Question:  This is the code which i am using to draw an arrow and add anchor points to it. But We can add arrow in different directions, because of that reason the anchor points got misplaced. Is there anyone knows how i can place these anchor points correctly at the starting point of the arrow and end point of the arrow.
'''
//
// AnnotationArrow.swift
//
//
// Created by Alvin Varghese on 10/Mar/15.
// Copyright (c) 2015![enter image description here][2]. All rights reserved.
//
import UIKit
protocol _Annotation_ARROW_PROTOCOL
{
func valuesFromArrowSubClass(instance : AnnotationArrow)
}
class AnnotationArrow: UIView
{
//MARK: Global Variables
var startingPoint : CGPoint = CGPoint()
var endingPoint : CGPoint = CGPoint()
var arrowLength : CGFloat = CGFloat()
var arrowPath : UIBezierPath = UIBezierPath()
var selectedInBox_Activated_Anchor_Points = false
var delegate : _Annotation_ARROW_PROTOCOL!
//MARK: For resizing
var kUserResizableViewDefaultMinWidth = 40.0
var kUserResizableViewDefaultMinHeight = 40.0
var kUserResizableViewInteractiveBorderSize = 10.0
//MARK: initFrame
override init(frame: CGRect)
{
super.init(frame: frame)
}
//MARK: initCoder
required init(coder aDecoder: NSCoder)
{
super.init(coder: aDecoder)
}
func passingValues(startingPointValue : CGPoint, endingPointValue : CGPoint)
{
self.startingPoint = startingPointValue
self.endingPoint = endingPointValue
var xDistance : CGFloat = self.endingPoint.x - self.startingPoint.x
var yDistance : CGFloat = self.endingPoint.y - self.startingPoint.y
self.arrowLength = sqrt((xDistance * xDistance) + (yDistance * yDistance))
}
//MARK: drawRect
override func drawRect(rect: CGRect)
{
var tailWidth : CGFloat = max(4.0, self.arrowLength * 0.07)
var headLength : CGFloat = max(self.arrowLength / 3.0, 10.0)
var headWidth : CGFloat = headLength * 0.9
var strokeWidth : CGFloat = max(1.0, tailWidth * 0.25)
self.layer.shadowRadius = max(4.0, tailWidth)
self.arrowPath = self.bezierPathWithArrowFromPoint(self.startingPoint, endPoint: self.endingPoint, tailWidth: tailWidth, headWidth: headWidth, headLength: headLength)
self.arrowPath.fill()
self.arrowPath.stroke()
self.arrowPath.lineWidth = strokeWidth
self.layer.shadowPath = self.arrowPath.CGPath
if self.selectedInBox_Activated_Anchor_Points
{
// Starting the code for - ResizableView anchor points
var color : UIColor = UIColor.greenColor()
var context : CGContextRef = UIGraphicsGetCurrentContext()
CGContextSaveGState(context)
// 1 - Drawing the bounding box
CGContextSetFillColorWithColor(context, color.CGColor)
CGContextSetStrokeColorWithColor(context, color.CGColor)
CGContextMoveToPoint(context, self.startingPoint.x, self.startingPoint.y)
CGContextAddLineToPoint(context, self.endingPoint.x, self.endingPoint.y )
CGContextSetLineWidth(context, 2.0)
CGContextStrokePath(context)
CGContextSetStrokeColorWithColor(context, color.CGColor)
// 2 - Calculate the bounding boxes for each of the anchor points.
var startingSectionRect : CGRect = CGRectMake(self.startingPoint.x, self.startingPoint.y, 20.0, 20.0)
var endingSectionRect : CGRect = CGRectMake(self.endingPoint.x, self.endingPoint.y, 20.0, 20.0)
// 3 - Create the gradient to paint the anchor points.
var colors : [CGFloat] = [1.0, 1.0]
var baseSpace : CGColorSpaceRef = CGColorSpaceCreateDeviceRGB()
var gradient : CGGradientRef = CGGradientCreateWithColorComponents(baseSpace, colors, nil, 2)
// 4 - Set up the stroke for drawing the border of each of the anchor points.
CGContextSetLineWidth(context, 2.0)
CGContextSetShadow(context, CGSizeMake(0.5, 0.5), 1)
CGContextSetStrokeColorWithColor(context, color.CGColor)
// 5 - Fill each anchor point using the gradient, then stroke the border.
var allPoints : [CGRect] = [ startingSectionRect, endingSectionRect]
for index in 0..<2
{
var currentPoint : CGRect = allPoints[index]
CGContextSaveGState(context)
CGContextAddEllipseInRect(context, currentPoint)
CGContextClip(context)
var startPoint : CGPoint = CGPointMake(CGRectGetMidX(currentPoint), CGRectGetMinY(currentPoint))
var endPoint : CGPoint = CGPointMake(CGRectGetMidX(currentPoint), CGRectGetMaxY(currentPoint))
CGContextDrawLinearGradient(context, gradient, startPoint, endPoint, 0)
CGContextRestoreGState(context)
UIColor.greenColor().setFill()
// CGContextStrokeEllipseInRect(context, CGRectInset(currentPoint, 1, 1))
CGContextFillEllipseInRect(context, currentPoint)
}
// Restoring state to most recently saved state
CGContextRestoreGState(context)
}
}
//MARK: hitTest
override func hitTest(point: CGPoint, withEvent event: UIEvent?) -> UIView?
{
if self.arrowPath.containsPoint(point)
{
self.selectedInBox_Activated_Anchor_Points = true
self.setNeedsDisplay()
self.delegate.valuesFromArrowSubClass(self)
return self
}
var boundingBox : CGRect = self.arrowPath.bounds
if ((boundingBox.size.width < 80 || boundingBox.size.height < 80) && CGRectContainsPoint(boundingBox, point))
{
self.selectedInBox_Activated_Anchor_Points = true
self.setNeedsDisplay()
self.delegate.valuesFromArrowSubClass(self)
return self
}
self.selectedInBox_Activated_Anchor_Points = false
self.setNeedsDisplay()
return nil
}
//MARK: Creating Path
func bezierPathWithArrowFromPoint(startingPoint : CGPoint, endPoint : CGPoint, tailWidth : CGFloat, headWidth : CGFloat, headLength : CGFloat) -> UIBezierPath
{
var length = hypotf( Float(endPoint.x) - Float(startingPoint.x) , Float(endPoint.y) - Float(startingPoint.y))
var tailLength : CGFloat = CGFloat(length) - headLength
var points = [CGPointMake(0, tailWidth / 2), CGPointMake(tailLength, tailWidth / 2), CGPointMake(tailLength, headWidth / 2), CGPointMake(CGFloat(length), 0), CGPointMake(tailLength, (-headWidth) / 2), CGPointMake(tailLength, (-tailWidth) / 2 ), CGPointMake(0, (-tailWidth) / 2)]
var cosine : CGFloat = (endPoint.x - startingPoint.x) / CGFloat(length)
var sine : CGFloat = (endPoint.y - startingPoint.y) / CGFloat(length)
var transform : CGAffineTransform = CGAffineTransform(a: cosine, b: sine, c: -sine, d: cosine, tx: startingPoint.x, ty: startingPoint.y)
var cgPath : CGMutablePathRef = CGPathCreateMutable()
CGPathAddLines(cgPath, &transform, points, (UInt)(points.count))
CGPathCloseSubpath(cgPath)
var bezierPath : UIBezierPath = UIBezierPath(CGPath: cgPath)
bezierPath.lineCapStyle = kCGLineCapRound
bezierPath.lineJoinStyle = kCGLineJoinRound
return bezierPath
}
//MARK: UITouch Methods
override func touchesBegan(touches: NSSet, withEvent event: UIEvent)
{
var touch : UITouch = touches.anyObject() as UITouch
}
override func touchesMoved(touches: NSSet, withEvent event: UIEvent)
{
var touch : UITouch = touches.allObjects.last as UITouch
var point = touch.locationInView(self.superview)
}
override func touchesEnded(touches: NSSet, withEvent event: UIEvent)
{
}
override func touchesCancelled(touches: NSSet!, withEvent event: UIEvent!)
{
}
}
'''
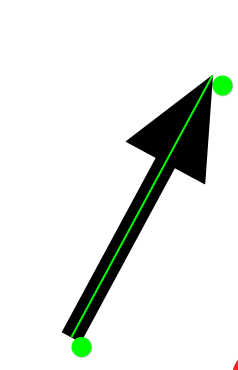
Answer: You are considering your points to be rectangles when drawing them:
'''
var startingSectionRect : CGRect = CGRectMake(self.startingPoint.x, self.startingPoint.y, 20.0, 20.0)
'''
You are then filling this rectangle with an ellipse (circle). That's obviously wrong because the point you are interested in is staying in the upper left corner while you want it in the center:
'''
let pointSize = 20.0
var startingSectionRect = CGRectMake(self.startingPoint.x - pointSize / 2.0, self.startingPoint.y - pointSize / 2.0, pointSize, pointSize)
'''